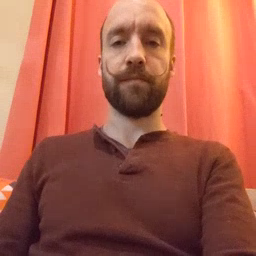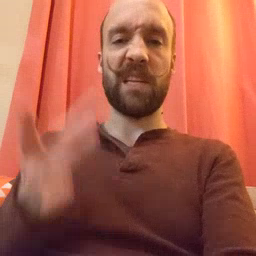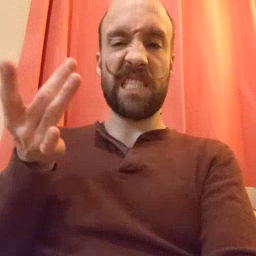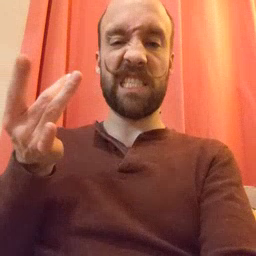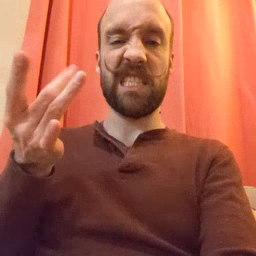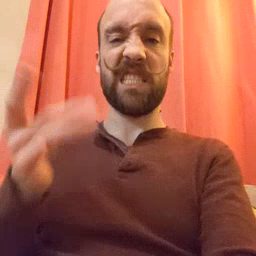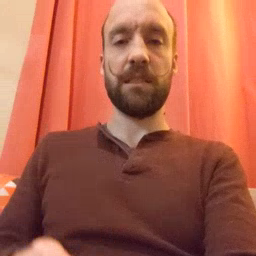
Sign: sticky